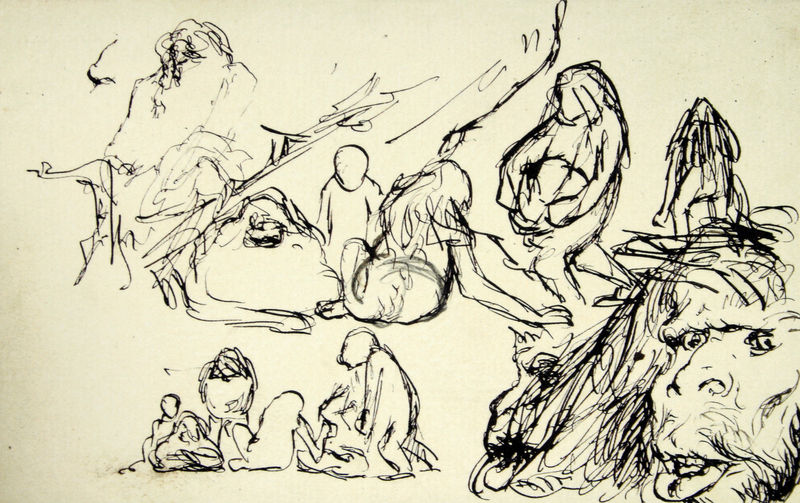
Titel: Urmenschen-Studie
Künstler: Gabriel von Max
Standort: München
Institution: Städtische Galerie im Lenbachhaus
Schlagwörter: feder, felsen, feuer, gruppe, kopf, mann, weiß, frauen, gelb, komposition, menschen, ocker, sitzen, braun, frau, grau, mund, nase, rücken, schwarz, skizze, zeichnung, blick, park, tier, tiere, alt, arm, augen, gesicht, mensch, pelz, stehen, stein, steine, tragen, bildnis, portrait, porträt, gehen, auge, haare, blatt, höhle, höle, kinn, lippe, lippen, affe, fell, papier, kauern, liegen, umrisse, studie, abstrakt, fels, grafik, graphik, figuren, wild, goya, striche, penis, tusche, kohle, sex, schwarzweiss, strich, haarig, entwurf, studien, zähne, expressiv, undeutlich, schemen, entwürfe, skizzen, entwicklung, gesichtslos, lager, affen, max, zeichung, ansichten, flüchtig, haltungen, situationen, steinzeit, studienblatt, als, entstehung, adolf, neandertaler, neanderthaler, urmensch, haarre, physiognomie, tiermenschen, urzeitmensch, höhlenbewohner, urmenschen, krakelei, höhlenmensch, homo erectus, höhlenmenschen, hoellenmensch, primaten, frühmensch